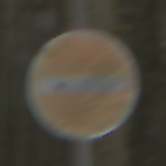
Verkehrszeichen: VerbotDerEinfahrt
Umgebung: Outdoor, Nature
Tageszeit: Midday
Wetter: Overcast
Licht: Natural
Jahreszeit: NotSpecified
Kontrast: LowContrast